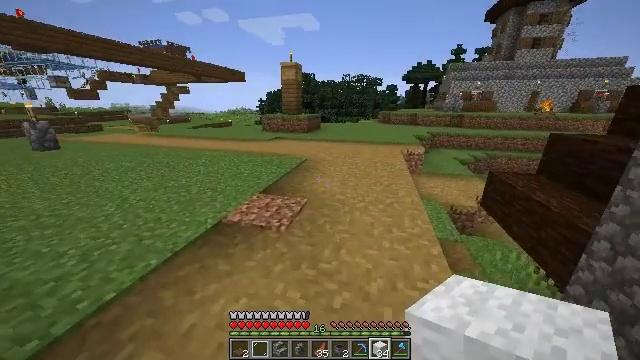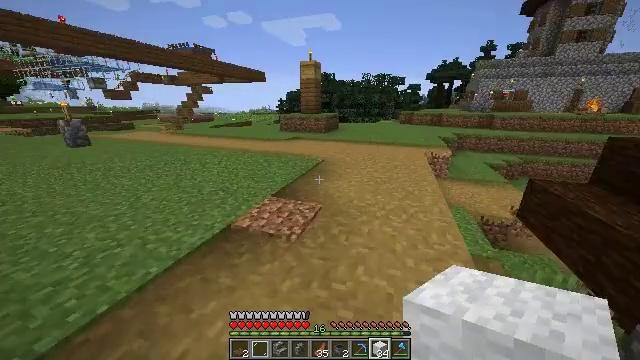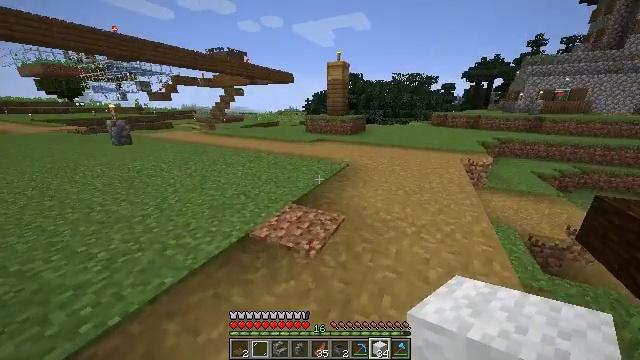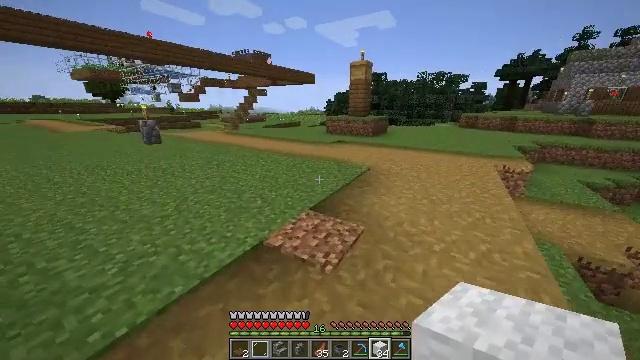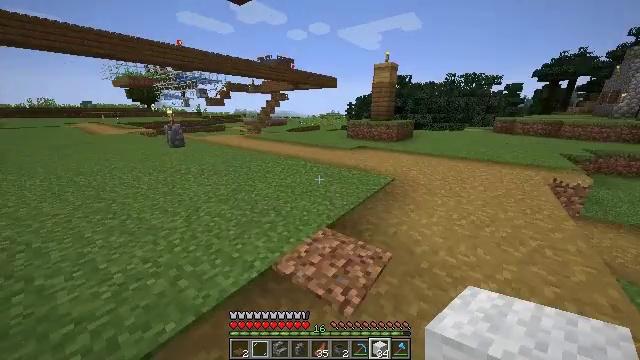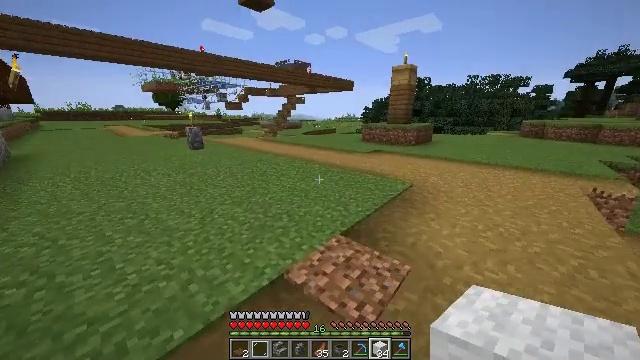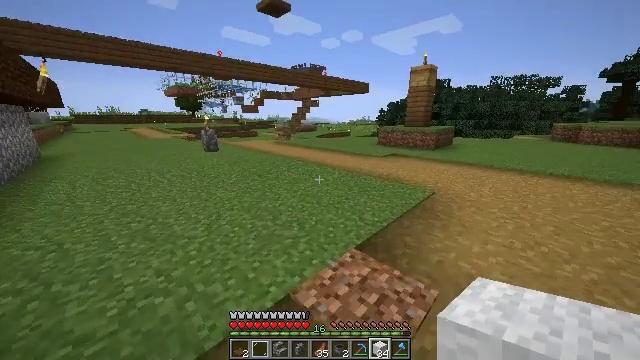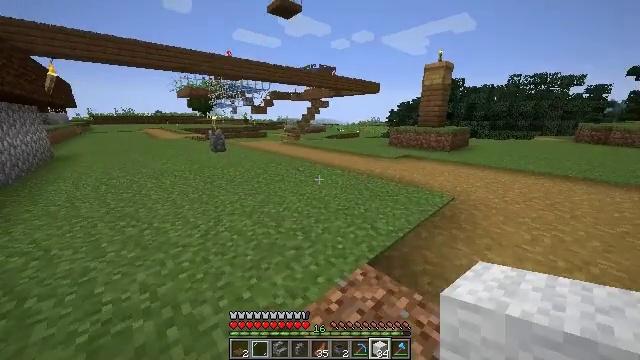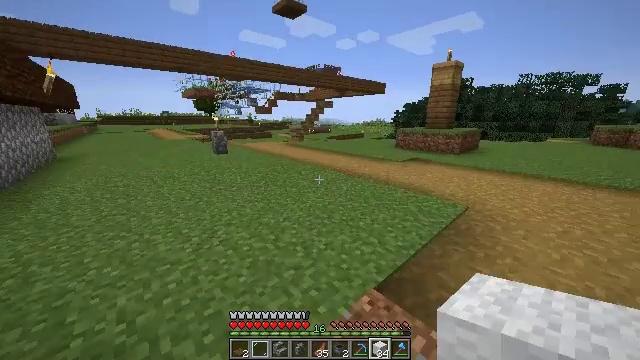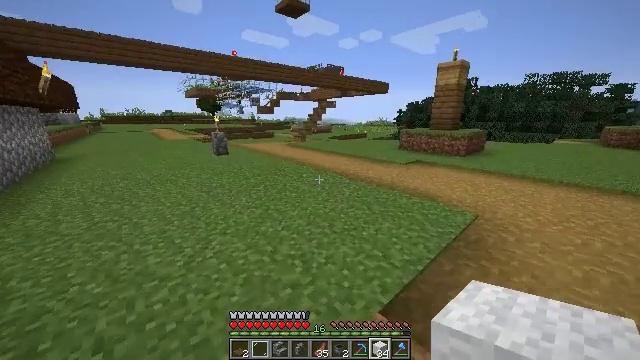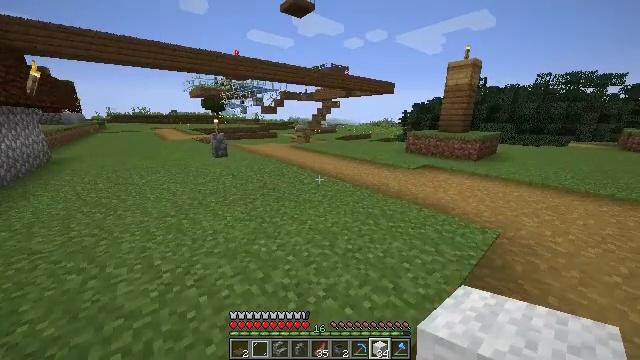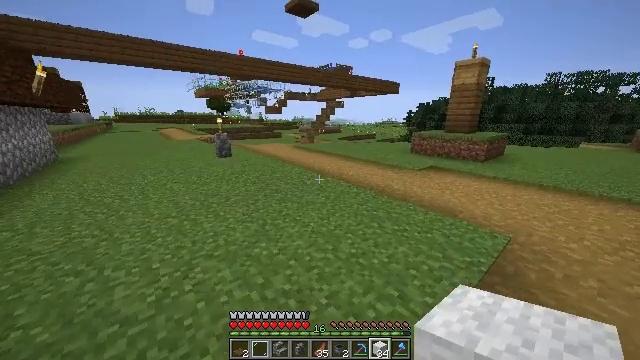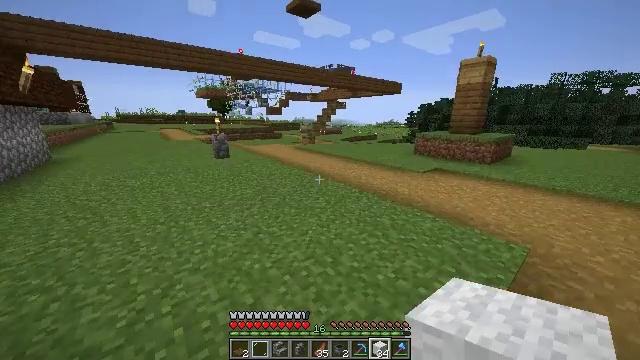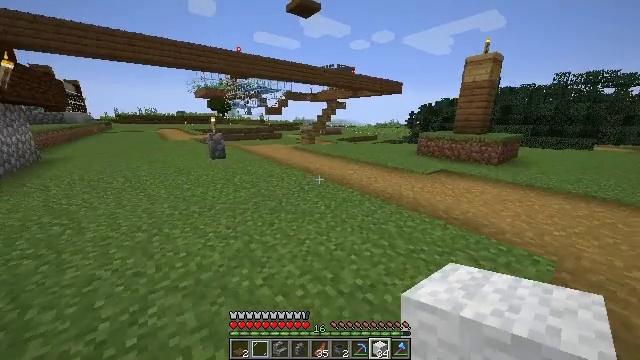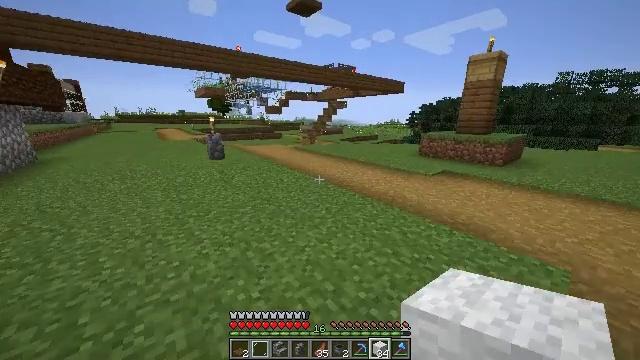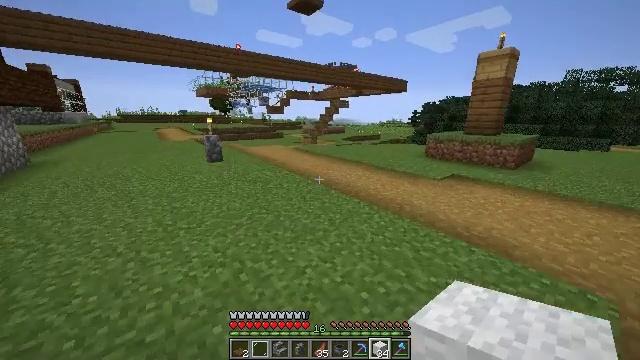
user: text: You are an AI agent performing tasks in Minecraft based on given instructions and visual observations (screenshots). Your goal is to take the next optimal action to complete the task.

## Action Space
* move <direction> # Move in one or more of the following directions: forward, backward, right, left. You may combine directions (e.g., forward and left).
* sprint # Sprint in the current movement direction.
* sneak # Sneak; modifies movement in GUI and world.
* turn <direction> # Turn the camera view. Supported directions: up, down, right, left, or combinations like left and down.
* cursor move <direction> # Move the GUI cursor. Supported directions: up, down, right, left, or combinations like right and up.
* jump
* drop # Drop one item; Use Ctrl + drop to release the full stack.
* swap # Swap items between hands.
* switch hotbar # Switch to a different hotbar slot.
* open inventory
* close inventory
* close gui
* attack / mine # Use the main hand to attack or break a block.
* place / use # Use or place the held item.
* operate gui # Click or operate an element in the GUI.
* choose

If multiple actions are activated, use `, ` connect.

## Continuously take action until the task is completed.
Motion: motion action
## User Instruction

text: Collect the blue bed by attacking it.
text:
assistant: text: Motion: move forward, turn left
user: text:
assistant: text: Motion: move forward, sprint, turn left
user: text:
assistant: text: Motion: move forward, sprint, turn left
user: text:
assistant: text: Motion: move forward, sprint, turn left
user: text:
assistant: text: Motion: move forward, turn left
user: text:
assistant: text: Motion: move forward, turn left
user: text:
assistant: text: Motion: move forward, turn left
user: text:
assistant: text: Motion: move forward, turn left
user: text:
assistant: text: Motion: move forward
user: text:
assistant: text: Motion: move forward, turn left
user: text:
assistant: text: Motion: move forward, turn left
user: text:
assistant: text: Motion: move forward
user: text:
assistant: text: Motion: move forward
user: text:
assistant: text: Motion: move forward
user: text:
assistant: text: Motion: move forward
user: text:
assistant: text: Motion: move forward, turn left
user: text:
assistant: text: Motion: move forward, turn left
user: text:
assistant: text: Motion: move forward, turn left
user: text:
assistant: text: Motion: move forward, turn left
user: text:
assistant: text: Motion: move forward, turn left
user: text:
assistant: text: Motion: move forward
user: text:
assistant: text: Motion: move forward
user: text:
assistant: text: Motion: move forward
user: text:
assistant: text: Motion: move forward
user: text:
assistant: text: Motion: move forward
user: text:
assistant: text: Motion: move forward, sprint
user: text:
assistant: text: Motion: move forward, sprint
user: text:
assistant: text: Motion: move forward, sprint
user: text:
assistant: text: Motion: move forward, sprint
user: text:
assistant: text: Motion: move forward, sprint